Question: I am using 'git extensions' to merge by branches. However, I see same branch listed multiple times with different paths. I know that they refer to the same thing but why are they listed multiple times ? Is there any difference between them that I am not aware of ?

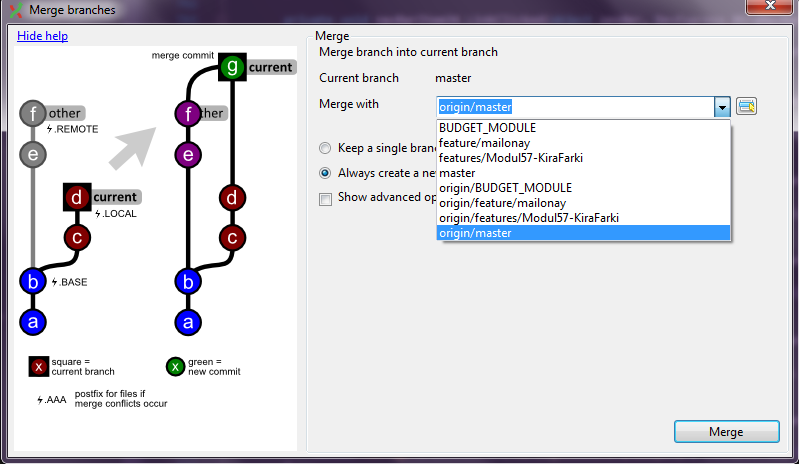
Answer: These branches are not actually the same thing. 'origin/{branchname}' is a <URL>. Remote tracking branches represent a snapshot of the code as it existed on the 'origin' repository the last time you did a 'git fetch' or a 'git push' for that branch.